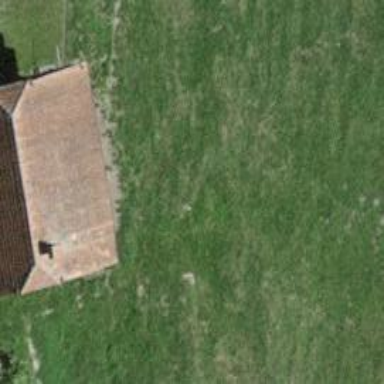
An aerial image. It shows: Barn.